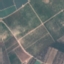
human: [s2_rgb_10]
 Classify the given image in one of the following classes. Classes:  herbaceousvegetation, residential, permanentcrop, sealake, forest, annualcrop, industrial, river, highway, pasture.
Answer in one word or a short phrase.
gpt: PermanentCrop